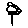
Label: flower